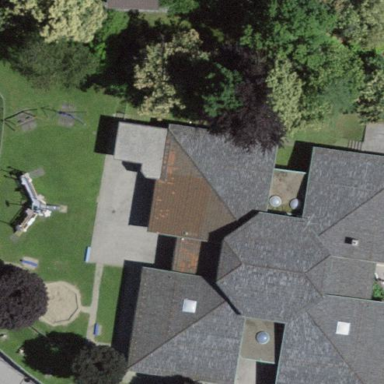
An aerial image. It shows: Kindergarten.